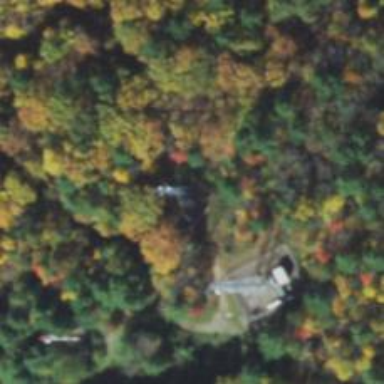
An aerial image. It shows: Communications tower.